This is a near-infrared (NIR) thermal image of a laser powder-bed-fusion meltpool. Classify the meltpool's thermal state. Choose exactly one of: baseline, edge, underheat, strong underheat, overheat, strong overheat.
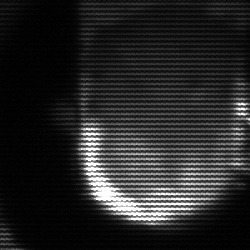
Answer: baseline